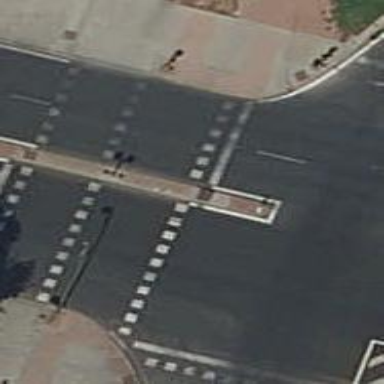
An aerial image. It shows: Road with traffic signals and zebra crossing with traffic signals.